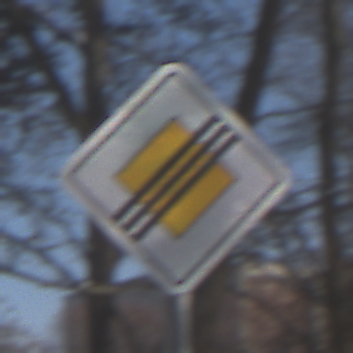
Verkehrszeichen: EndeVorfahrtsstrasse
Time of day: MorningAfternoon
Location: Outdoor (Special)
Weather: Clear
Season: Winter
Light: Natural